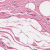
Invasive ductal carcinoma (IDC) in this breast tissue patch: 0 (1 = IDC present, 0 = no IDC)